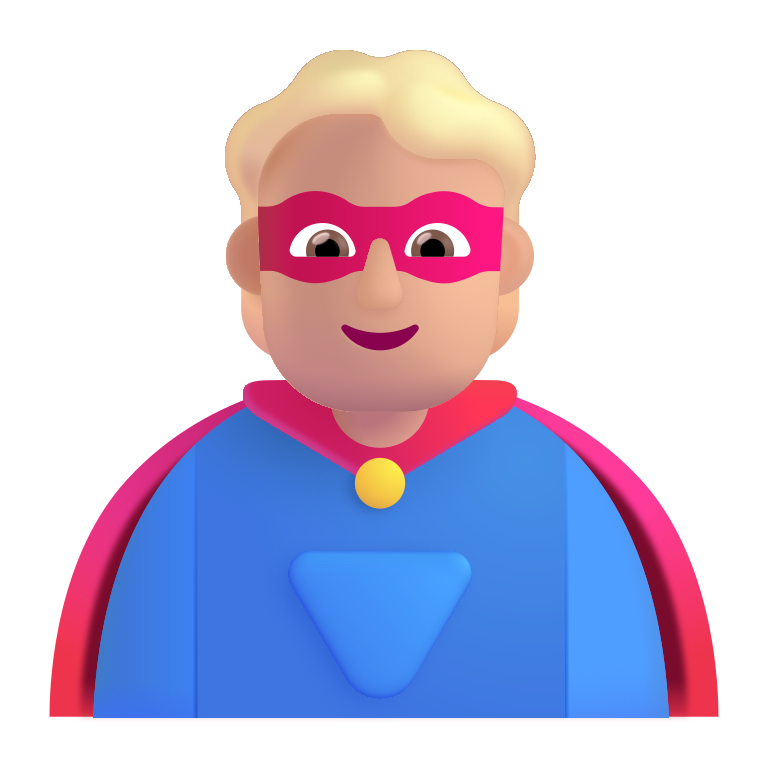
person superhero color  light